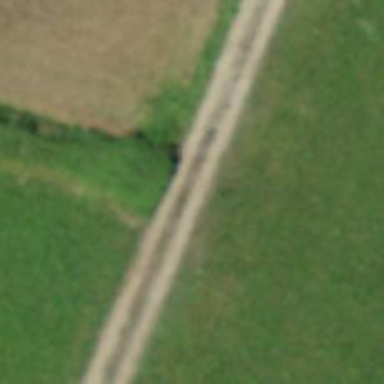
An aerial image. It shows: Unpaved track road.